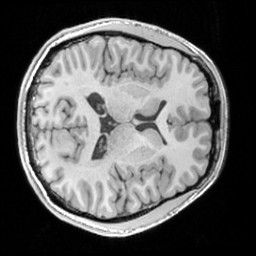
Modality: T1w
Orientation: axial
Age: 26
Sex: male
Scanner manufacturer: siemens
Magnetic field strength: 3 T
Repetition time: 1.63 s
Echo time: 0.00311 s